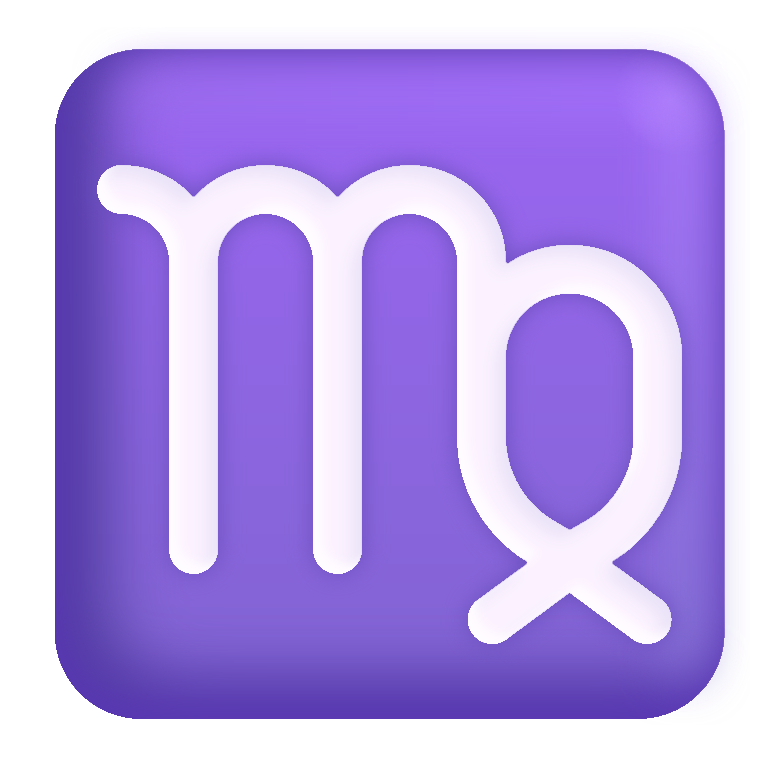
virgo color